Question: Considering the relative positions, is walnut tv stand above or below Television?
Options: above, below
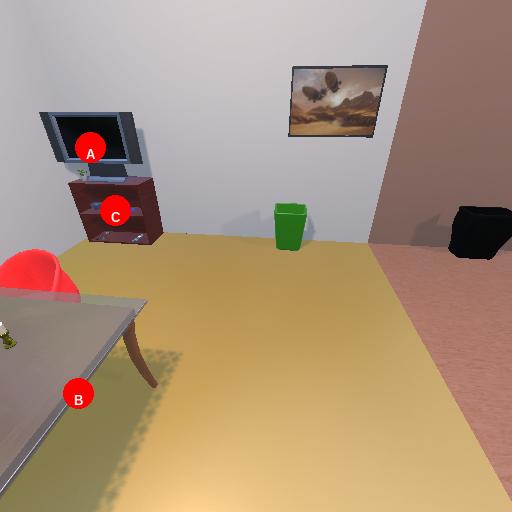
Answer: above